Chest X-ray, PA view. Patient: 61 years old, sex M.
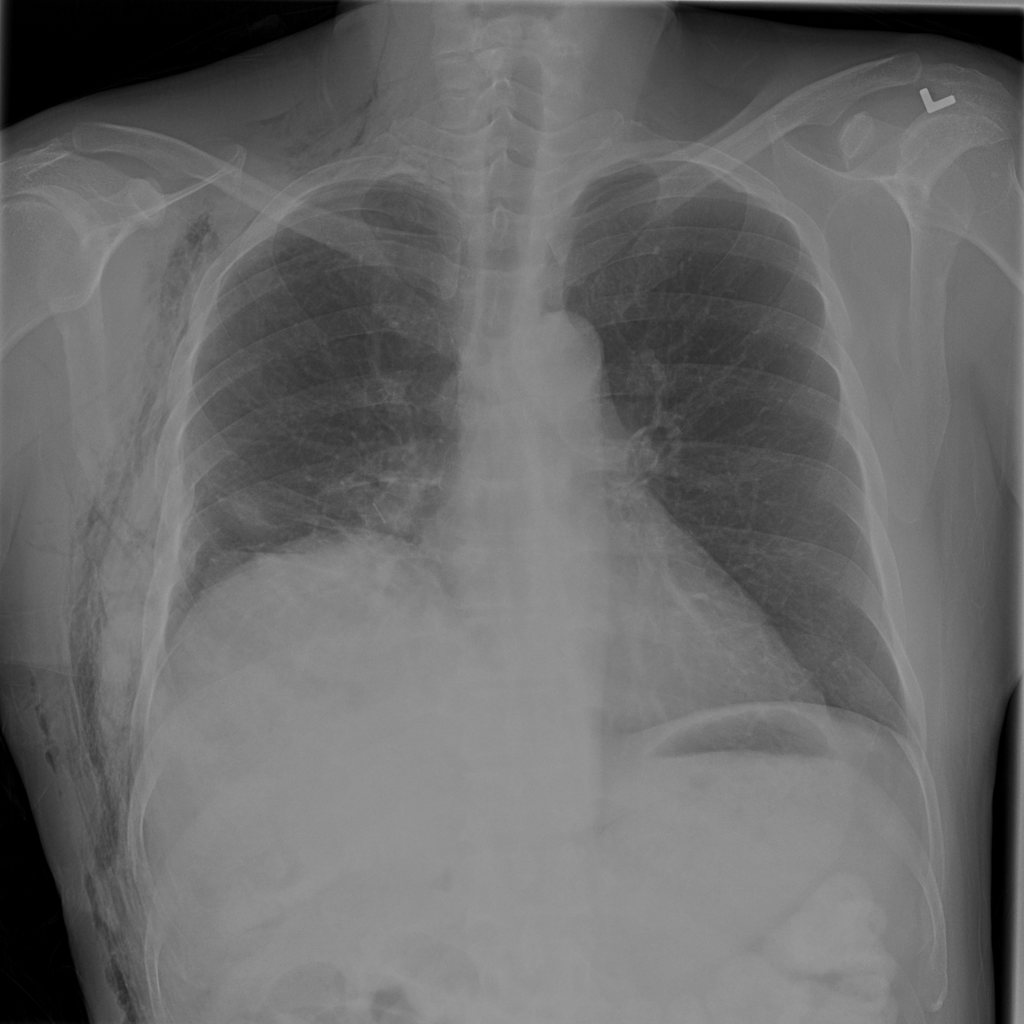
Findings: No Finding